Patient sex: F
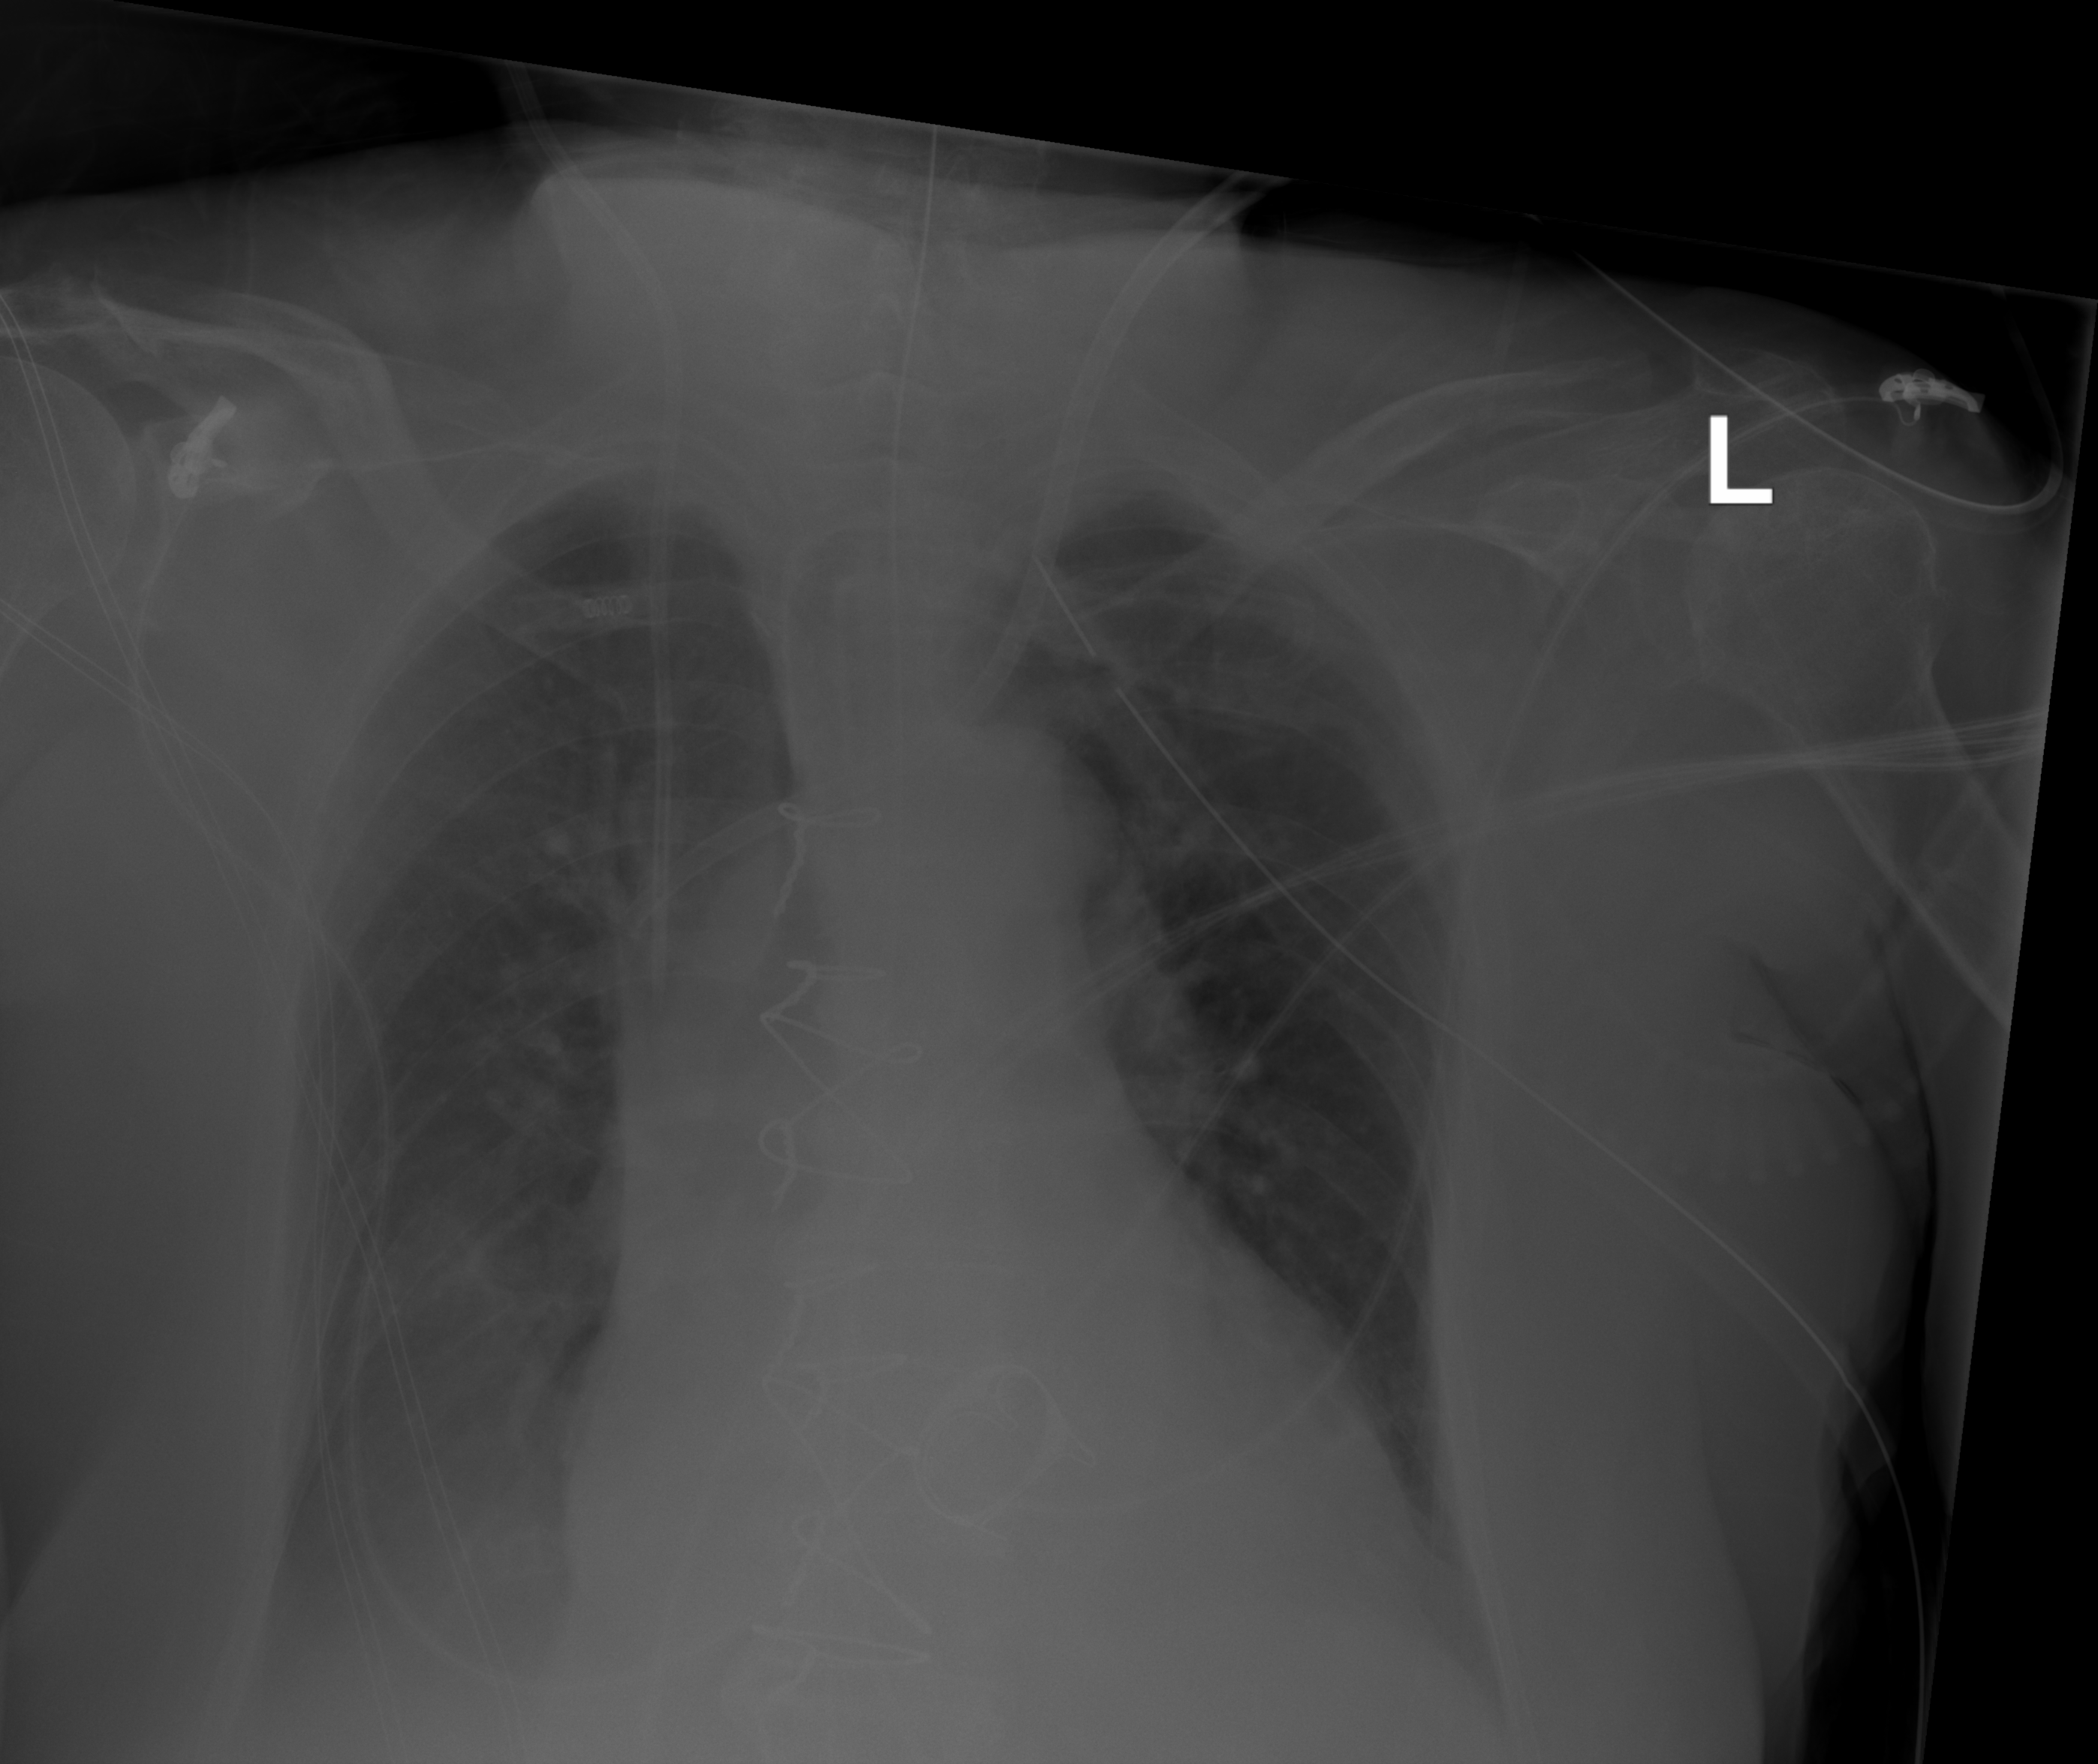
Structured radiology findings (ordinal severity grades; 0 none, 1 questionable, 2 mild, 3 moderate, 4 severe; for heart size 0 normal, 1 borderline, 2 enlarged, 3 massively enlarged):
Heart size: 2
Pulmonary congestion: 2
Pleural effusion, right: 3
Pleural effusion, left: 1
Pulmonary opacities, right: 0
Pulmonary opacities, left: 0
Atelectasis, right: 3
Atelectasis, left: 2